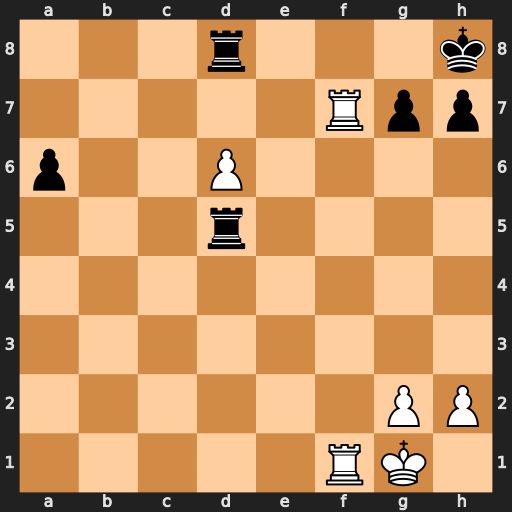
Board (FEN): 3r3k/5Rpp/p2P4/3r4/8/8/6PP/5RK1
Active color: w
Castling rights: -
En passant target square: -
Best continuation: Rf8+ Rxf8 Rxf8#